Question: I am wondering why the following bit of code doesn't produce the two plots one below the other.
'''
data(mtcars)
library(randomForest)
mtcars.rf <- randomForest(mpg ~ ., data=mtcars, ntree=1000, keep.forest=FALSE,
importance=TRUE)
png("rf1.png", width=6, height=6, units="in", res=100)
par(mfcol=c(2,1))
varImpPlot(mtcars.rf)
plot(mtcars.rf, log="y")
dev.off()
'''
This just produces

with a blank second row.
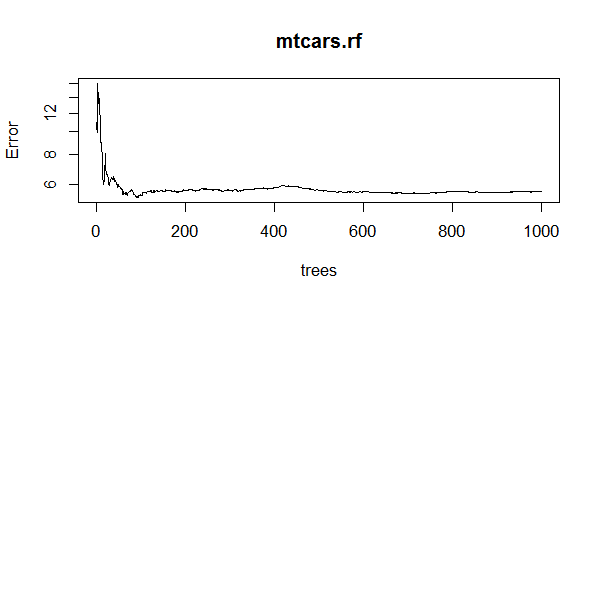
Answer: The problem is that varImpPlot redefines the plotting area, and then resets it to the previous value. This means it acts as if you called 'par(mfcol=c(2,1))' the 'varImpPlot' line. If you extract the varImpPlot plotting data you can plot the two dotcharts yourself (you can use 'layout' rather than 'par' to split the plotting area into different shaped regions):
'''
data(mtcars)
library(randomForest)
mtcars.rf <- randomForest(mpg ~ ., data=mtcars, ntree=1000, keep.forest=FALSE,
importance=TRUE)
varImpData <- varImpPlot(mtcars.rf) # calculate this outside the plot
png("rf1.png", width=6, height=6, units="in", res=100)
layout(matrix(c(1,2,3,3), 2, 2, byrow = TRUE))
dotchart(varImpData[,c(1)])
dotchart(varImpData[,c(2)])
plot(mtcars.rf, log="y")
dev.off()
'''